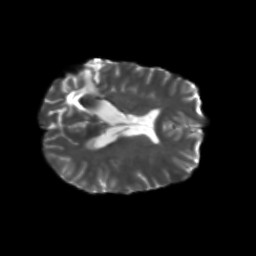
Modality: T2w
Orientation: axial
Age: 29
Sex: female
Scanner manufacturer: siemens
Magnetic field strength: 3 T
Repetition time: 5.25 s
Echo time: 0.08 s